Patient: sex F, age 78
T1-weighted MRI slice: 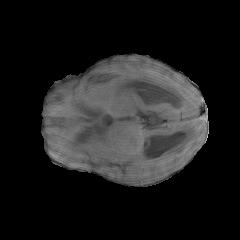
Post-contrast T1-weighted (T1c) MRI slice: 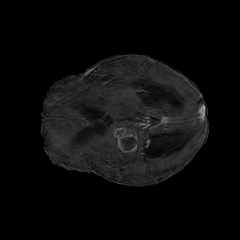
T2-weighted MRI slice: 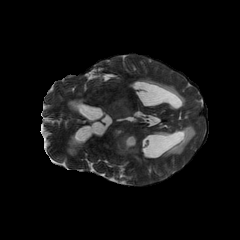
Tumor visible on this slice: yes
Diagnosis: Glioblastoma, IDH-wildtype
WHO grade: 4